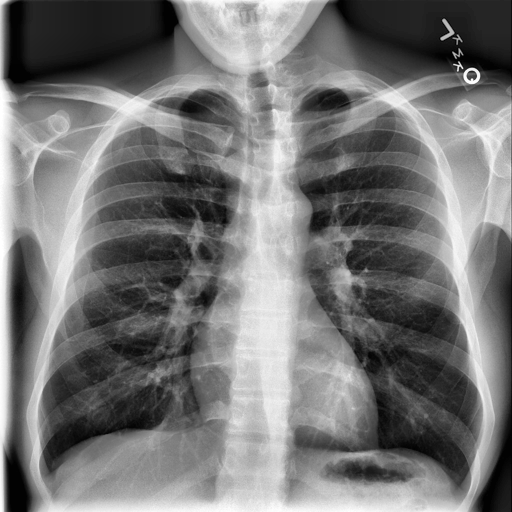
Finding: NORMAL